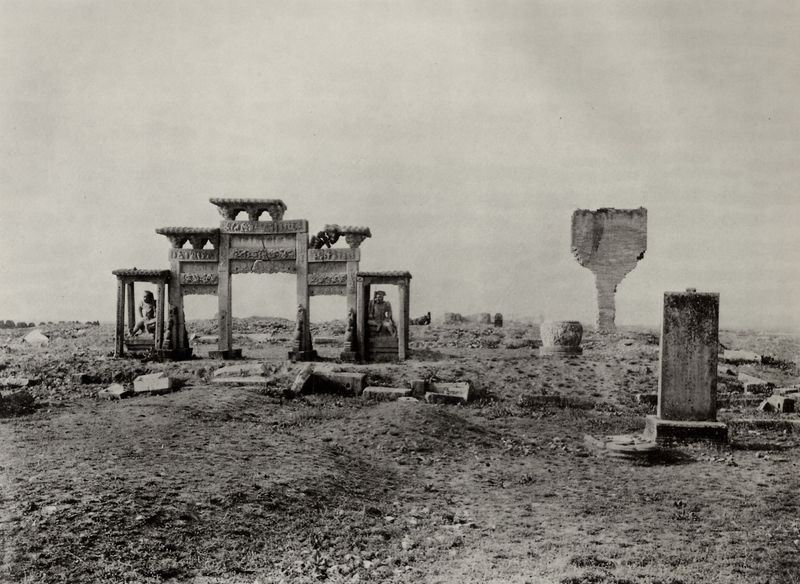
Titel: Ruinen eines buddhistischen Tempels in der Nähe von Sian, Hauptstadt von Shensi.
Künstler: Chinesischer Photograph
Schlagwörter: himmel, weiß, landschaft, sand, grau, pfeiler, schwarz, säulen, anlage, dach, weg, alt, sockel, stein, steine, trauer, ebene, einsamkeit, erde, feld, weite, boden, liegen, leere, graphik, geröll, figuren, tor, foto, fotografie, photographie, eingang, ruine, kiesel, asien, budda, schwarzweiß, ruinen, architrav, photo, china, tore, skulpturen, statuen, ende, götter, tempel, aufnahme, verwüstung, verfallen, fratzen, archäologie, blöcke, überreste, mondlandschaft, krater, ruinenlandschaft, jüngster tag, nichts, orientierungslosigkeit, trostlosigkeit, antike baukunst, antikes griechenland, atheist, pagodenrest